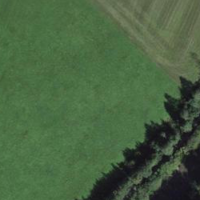
EUNIS habitat code: 57
Species observed at this site:
Cirsium arvense